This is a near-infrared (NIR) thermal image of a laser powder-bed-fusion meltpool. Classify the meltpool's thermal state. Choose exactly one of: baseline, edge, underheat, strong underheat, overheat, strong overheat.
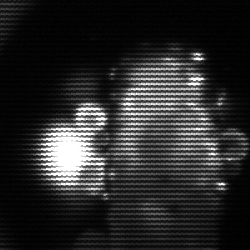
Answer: strong underheat